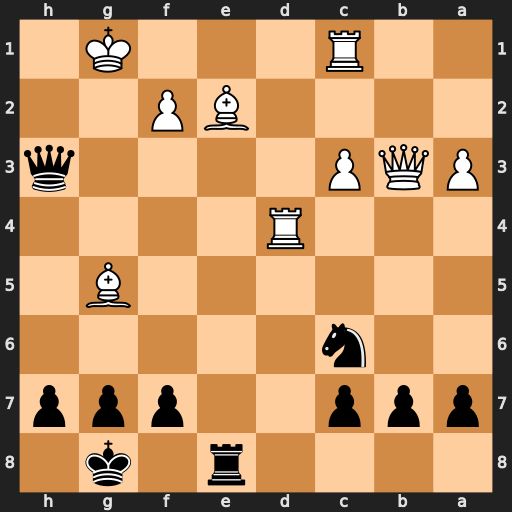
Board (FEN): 4r1k1/ppp2ppp/2n5/6B1/3R4/PQP4q/4BP2/2R3K1
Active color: b
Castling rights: -
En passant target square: -
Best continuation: Nxd4 cxd4 Qxb3